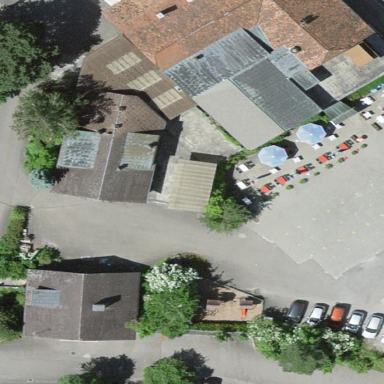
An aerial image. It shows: Part of building.